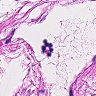
Metastatic tissue present: no